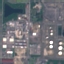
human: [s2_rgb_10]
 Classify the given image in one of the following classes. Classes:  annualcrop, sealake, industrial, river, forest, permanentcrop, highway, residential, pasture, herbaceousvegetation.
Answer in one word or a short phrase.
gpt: Industrial